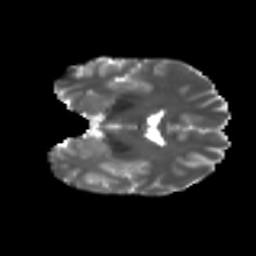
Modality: T2w
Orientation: coronal
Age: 26
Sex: female
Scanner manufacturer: ge
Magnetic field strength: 3 T
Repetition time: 7.8 s
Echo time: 0.0606 s